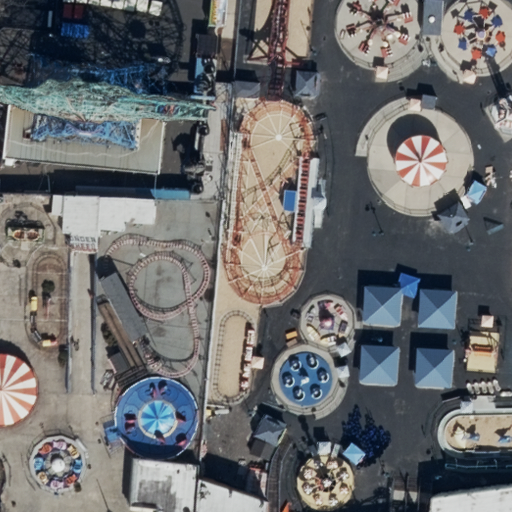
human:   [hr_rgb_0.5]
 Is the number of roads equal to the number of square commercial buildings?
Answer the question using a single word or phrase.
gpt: no

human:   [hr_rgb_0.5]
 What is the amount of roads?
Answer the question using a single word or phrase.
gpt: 1

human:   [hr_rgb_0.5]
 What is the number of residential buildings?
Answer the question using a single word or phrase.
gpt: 6

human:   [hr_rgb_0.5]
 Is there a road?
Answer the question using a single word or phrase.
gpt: yes

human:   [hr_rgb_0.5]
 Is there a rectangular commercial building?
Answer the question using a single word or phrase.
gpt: no

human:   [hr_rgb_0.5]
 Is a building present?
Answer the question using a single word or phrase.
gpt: yes

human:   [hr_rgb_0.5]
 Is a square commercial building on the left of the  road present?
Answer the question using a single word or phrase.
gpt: no

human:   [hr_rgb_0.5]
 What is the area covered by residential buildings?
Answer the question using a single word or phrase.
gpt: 967m2

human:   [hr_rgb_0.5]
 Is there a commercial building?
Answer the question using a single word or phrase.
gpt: no

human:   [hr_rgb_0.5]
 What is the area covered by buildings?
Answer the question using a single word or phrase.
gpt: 967m2

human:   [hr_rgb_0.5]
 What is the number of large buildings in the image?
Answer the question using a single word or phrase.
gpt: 1

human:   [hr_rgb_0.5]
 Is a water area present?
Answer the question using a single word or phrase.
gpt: no

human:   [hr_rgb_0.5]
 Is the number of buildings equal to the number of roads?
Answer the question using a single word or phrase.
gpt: no

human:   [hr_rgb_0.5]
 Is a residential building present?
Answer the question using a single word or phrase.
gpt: yes

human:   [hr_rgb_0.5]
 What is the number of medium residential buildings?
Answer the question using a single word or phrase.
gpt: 2

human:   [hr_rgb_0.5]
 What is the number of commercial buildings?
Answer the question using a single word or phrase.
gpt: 0

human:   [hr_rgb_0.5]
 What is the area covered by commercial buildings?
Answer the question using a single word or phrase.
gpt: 0m2

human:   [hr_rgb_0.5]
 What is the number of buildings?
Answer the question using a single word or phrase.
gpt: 6

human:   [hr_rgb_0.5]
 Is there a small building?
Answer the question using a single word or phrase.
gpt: yes

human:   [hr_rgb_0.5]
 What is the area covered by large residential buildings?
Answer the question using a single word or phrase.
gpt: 511m2

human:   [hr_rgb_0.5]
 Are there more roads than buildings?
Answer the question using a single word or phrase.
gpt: no

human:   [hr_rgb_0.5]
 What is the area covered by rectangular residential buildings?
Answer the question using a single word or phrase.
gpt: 726m2

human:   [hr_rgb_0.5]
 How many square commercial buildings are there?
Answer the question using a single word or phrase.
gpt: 0

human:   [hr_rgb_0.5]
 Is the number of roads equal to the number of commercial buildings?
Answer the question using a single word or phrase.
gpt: no

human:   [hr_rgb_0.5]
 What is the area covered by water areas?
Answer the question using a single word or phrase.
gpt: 0m2

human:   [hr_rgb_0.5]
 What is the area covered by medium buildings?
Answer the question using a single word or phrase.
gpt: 241m2

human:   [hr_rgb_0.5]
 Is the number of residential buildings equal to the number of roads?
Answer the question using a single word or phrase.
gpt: no

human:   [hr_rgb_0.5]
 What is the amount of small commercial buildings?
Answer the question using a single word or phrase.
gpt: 0

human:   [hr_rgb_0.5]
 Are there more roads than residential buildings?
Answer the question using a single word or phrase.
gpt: no

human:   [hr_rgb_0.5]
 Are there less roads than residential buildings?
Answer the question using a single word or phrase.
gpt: yes

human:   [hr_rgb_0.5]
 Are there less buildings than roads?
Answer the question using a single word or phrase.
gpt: no

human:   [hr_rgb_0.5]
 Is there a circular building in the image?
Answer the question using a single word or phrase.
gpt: yes

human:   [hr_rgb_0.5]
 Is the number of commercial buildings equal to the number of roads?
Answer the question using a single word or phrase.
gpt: no

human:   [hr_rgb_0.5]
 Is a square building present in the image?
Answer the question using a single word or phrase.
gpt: yes

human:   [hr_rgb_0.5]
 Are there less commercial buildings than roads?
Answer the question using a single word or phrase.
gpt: yes

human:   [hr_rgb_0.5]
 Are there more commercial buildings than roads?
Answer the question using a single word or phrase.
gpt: no

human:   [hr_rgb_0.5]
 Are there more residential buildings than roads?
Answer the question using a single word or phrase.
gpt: yes

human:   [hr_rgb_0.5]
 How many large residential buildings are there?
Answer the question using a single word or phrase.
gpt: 1

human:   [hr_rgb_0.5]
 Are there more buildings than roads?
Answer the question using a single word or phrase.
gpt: yes

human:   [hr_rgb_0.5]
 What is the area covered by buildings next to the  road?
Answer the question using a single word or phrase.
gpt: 967m2

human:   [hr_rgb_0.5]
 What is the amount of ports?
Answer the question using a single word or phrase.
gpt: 0

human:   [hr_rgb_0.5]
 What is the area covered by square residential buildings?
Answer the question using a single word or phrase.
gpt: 89m2

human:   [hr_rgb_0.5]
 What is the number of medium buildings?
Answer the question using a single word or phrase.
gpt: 2

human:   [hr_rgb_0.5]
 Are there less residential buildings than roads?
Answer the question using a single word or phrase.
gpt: no

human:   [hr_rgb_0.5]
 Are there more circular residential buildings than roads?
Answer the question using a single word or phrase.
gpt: no

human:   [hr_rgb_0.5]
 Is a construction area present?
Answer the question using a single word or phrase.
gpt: no

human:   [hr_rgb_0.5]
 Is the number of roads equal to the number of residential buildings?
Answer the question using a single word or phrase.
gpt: no

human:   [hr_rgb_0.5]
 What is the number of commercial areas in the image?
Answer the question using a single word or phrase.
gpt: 0

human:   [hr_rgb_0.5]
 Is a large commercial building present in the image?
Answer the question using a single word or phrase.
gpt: no

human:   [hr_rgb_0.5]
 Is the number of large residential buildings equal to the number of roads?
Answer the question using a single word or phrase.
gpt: yes

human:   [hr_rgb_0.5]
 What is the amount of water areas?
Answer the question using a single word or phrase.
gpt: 0

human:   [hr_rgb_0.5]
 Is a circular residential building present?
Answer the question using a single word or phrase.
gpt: yes

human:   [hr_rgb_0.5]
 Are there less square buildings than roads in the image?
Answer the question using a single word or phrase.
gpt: no

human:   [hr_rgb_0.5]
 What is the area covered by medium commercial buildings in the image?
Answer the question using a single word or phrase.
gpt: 0m2

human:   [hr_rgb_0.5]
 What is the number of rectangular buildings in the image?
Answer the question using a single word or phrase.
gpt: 4

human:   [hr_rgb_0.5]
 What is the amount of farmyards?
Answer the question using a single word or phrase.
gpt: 0

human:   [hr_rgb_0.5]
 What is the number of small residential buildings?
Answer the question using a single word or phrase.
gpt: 3

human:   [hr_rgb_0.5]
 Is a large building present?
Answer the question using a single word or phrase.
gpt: yes

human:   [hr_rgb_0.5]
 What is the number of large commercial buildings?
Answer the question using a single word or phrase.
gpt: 0

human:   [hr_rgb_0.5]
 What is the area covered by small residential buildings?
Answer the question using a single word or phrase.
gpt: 214m2

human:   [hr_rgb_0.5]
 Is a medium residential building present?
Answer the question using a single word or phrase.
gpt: yes

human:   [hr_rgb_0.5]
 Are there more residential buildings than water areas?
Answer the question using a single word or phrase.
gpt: yes

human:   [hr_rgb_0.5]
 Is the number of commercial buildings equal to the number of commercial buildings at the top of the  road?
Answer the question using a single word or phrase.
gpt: yes

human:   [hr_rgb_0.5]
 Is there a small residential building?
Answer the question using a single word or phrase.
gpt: yes